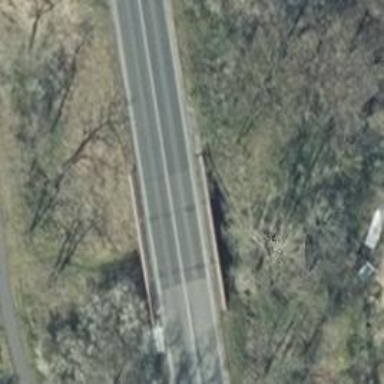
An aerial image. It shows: Primary highway on asphalt bridge.